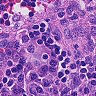
Metastatic tissue present: no